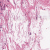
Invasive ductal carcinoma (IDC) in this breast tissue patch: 0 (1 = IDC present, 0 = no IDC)